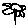
Label: flower